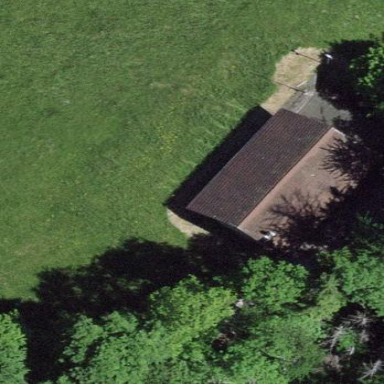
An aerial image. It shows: Shooting club building.